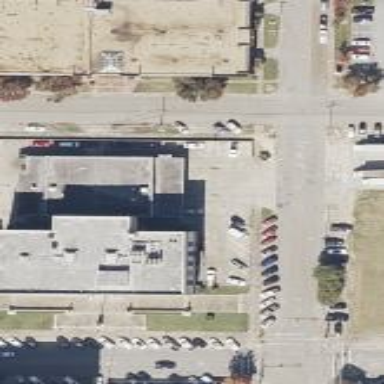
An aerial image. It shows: Post office building.